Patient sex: M
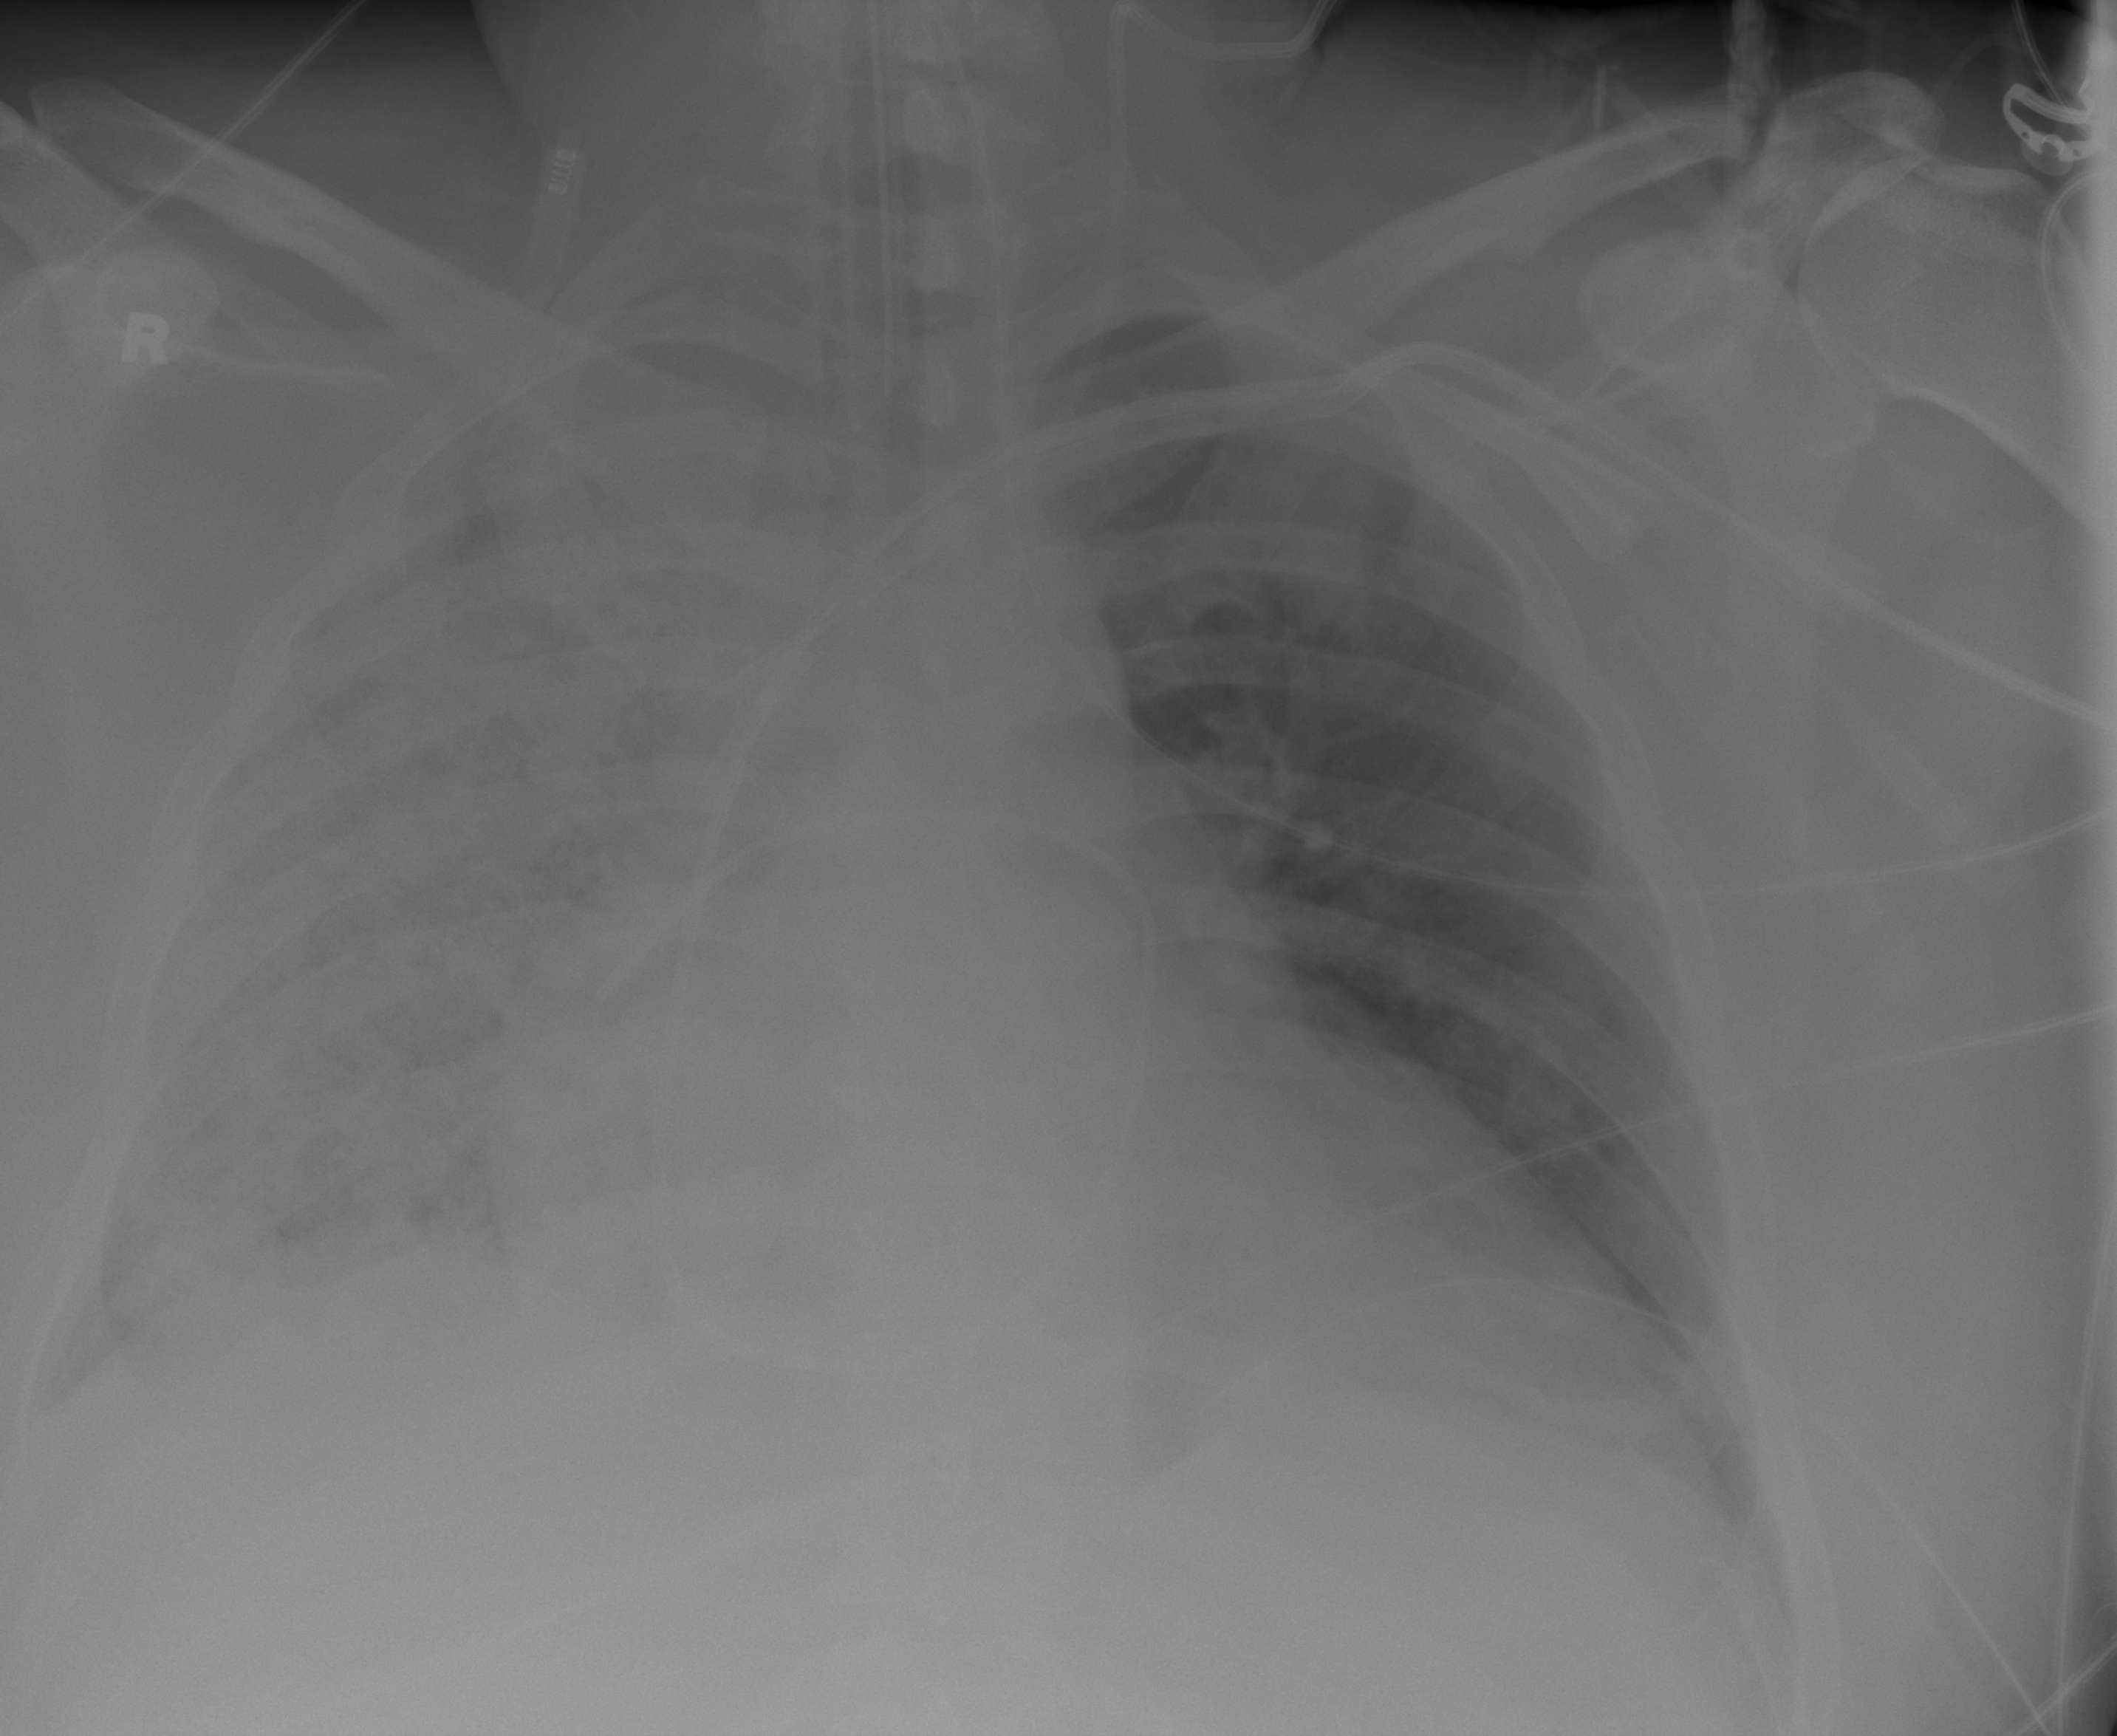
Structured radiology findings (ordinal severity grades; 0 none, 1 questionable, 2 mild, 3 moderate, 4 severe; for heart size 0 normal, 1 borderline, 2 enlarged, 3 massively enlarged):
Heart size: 2
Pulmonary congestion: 0
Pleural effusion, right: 2
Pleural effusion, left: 0
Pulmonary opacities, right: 4
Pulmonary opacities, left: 2
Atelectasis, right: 3
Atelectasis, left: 0